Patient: sex M, age 55
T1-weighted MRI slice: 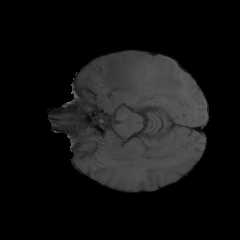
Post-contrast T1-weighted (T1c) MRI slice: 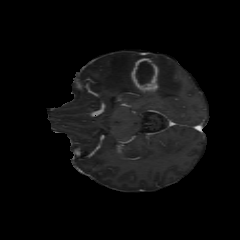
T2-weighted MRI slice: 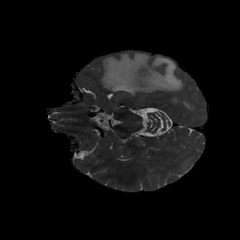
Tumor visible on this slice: yes
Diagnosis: Glioblastoma, IDH-wildtype
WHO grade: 4